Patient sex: M
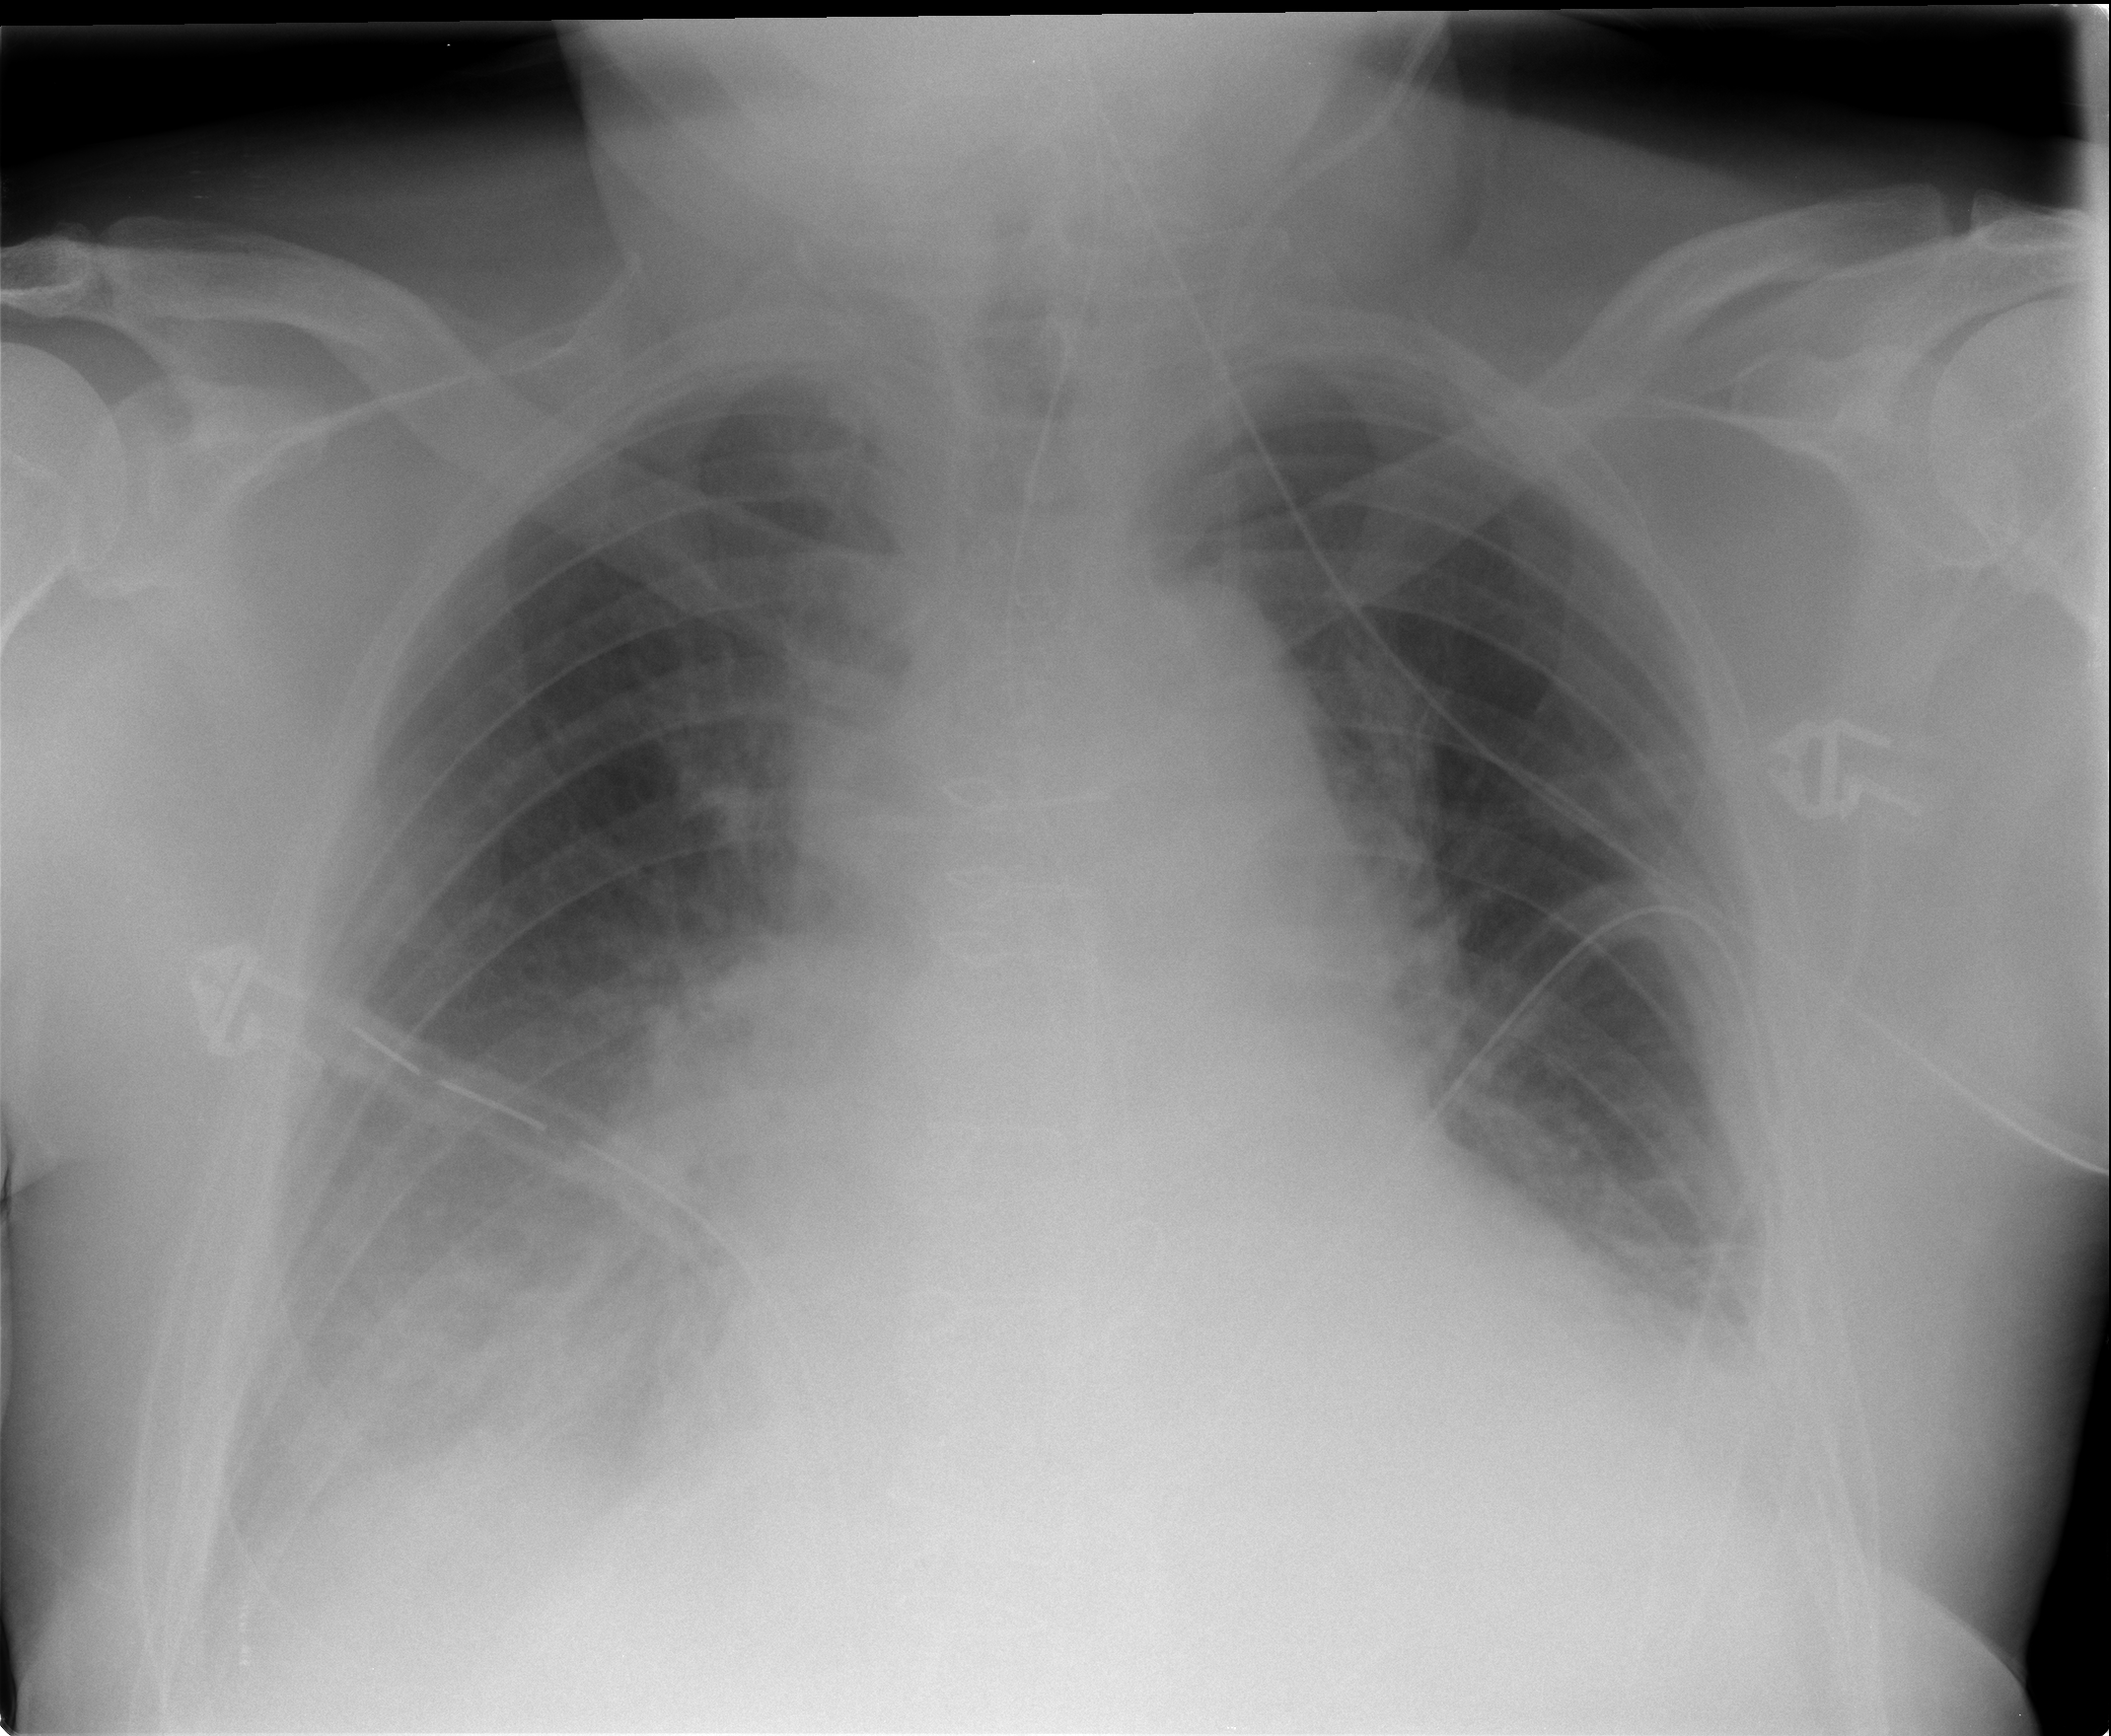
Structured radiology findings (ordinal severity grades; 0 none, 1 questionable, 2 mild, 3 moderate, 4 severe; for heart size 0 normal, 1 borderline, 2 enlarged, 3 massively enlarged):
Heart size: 3
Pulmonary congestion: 2
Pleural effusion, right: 2
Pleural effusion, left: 2
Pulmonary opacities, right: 2
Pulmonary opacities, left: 0
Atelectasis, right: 2
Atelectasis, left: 2